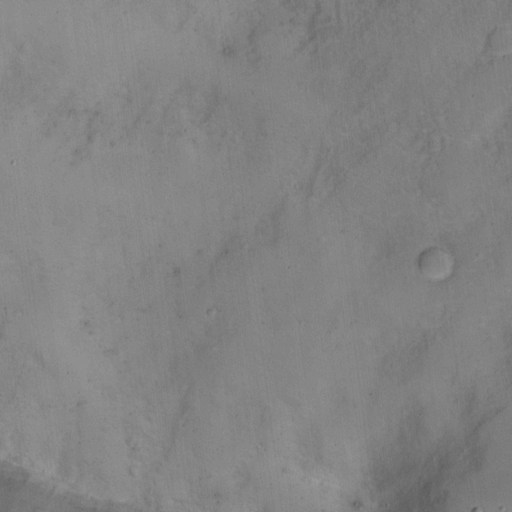
Classes present: Background